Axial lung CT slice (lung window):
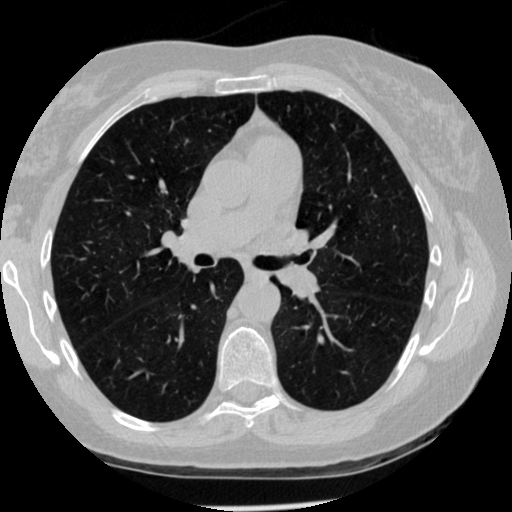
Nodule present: no